Question: I want to make a chart like this one.
<URL>
But I get something like this one.
<URL>
This is my data frame.
'''
dput(mydata4)
structure(list(weongyeog.sueob.bangsig = c("A", "A", "A/B", "A/B", "A/B/C",
"A/B/C", "A/C", "A/C", "B", "B", "B/C", "B/C", "C", "C"), name = c("hageob.giyeodo.x",
"hageob.giyeodo.y", "hageob.giyeodo.x", "hageob.giyeodo.y", "hageob.giyeodo.x",
"hageob.giyeodo.y", "hageob.giyeodo.x", "hageob.giyeodo.y", "hageob.giyeodo.x",
"hageob.giyeodo.y", "hageob.giyeodo.x", "hageob.giyeodo.y", "hageob.giyeodo.x",
"hageob.giyeodo.y"), value = c(1.955, 1.121, 2.25, 1.035, 2.5, 1.179,
3, 1.414, 2.718, 1.324, 2.75, 0.957, 2.727, 1.302)), row.names = c(NA,
-14L), class = c("tbl_df", "tbl", "data.frame"))
'''
And this is code that I used.
'''
library(ggplot2)
library(tidyverse)
mydata4 <- mydata4 %>% pivot_longer(cols = c(hageob.giyeodo.x, hageob.giyeodo.y), names_to = 'name', values_to = 'value')
mydata4
# A tibble: 14 x 3
ggplot(data=mydata4) + geom_col(aes(x=weongyeog.sueob.bangsig, y = value, fill=name), position="dodge") + ggtitle("weongyeog sueob bangsig byeol hageobgiyeodo(pyeonggyun/pyojunpyeonca)") +theme(plot.title = element_text( face = "bold", hjust = 0.5, size = 20, color = "black")) + geom_text(aes(x=weongyeog.sueob.bangsig, y=value ,label=value) , position = position_dodge(.9))
'''
When I used this,
'''
geom_text(aes(x=weongyeog.sueob.bangsig, y=value ,label=value) , position = position_dodge(.9), vjust=0.2, hjust=0.2)
'''
[
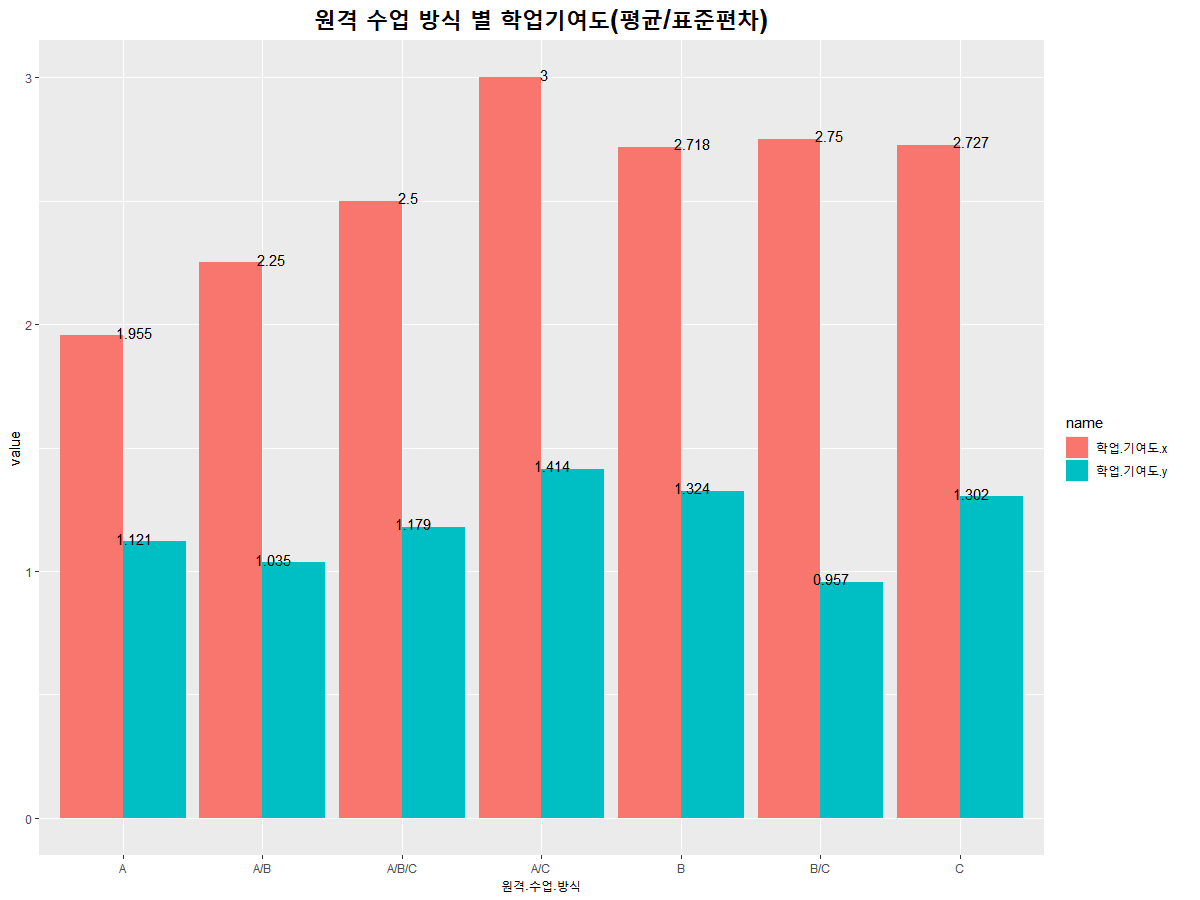
Answer: I cant reproduce the example but by looking at your code and plot. I guess all you need is a small adjustment in the vertical and horizontal direction. Just add two arguments to 'geom_text' (Refer below)
'''
geom_text(aes(x=weongyeog.sueob.bangsig, y=value ,label=value) , position = position_dodge(.9), vjust=-0.25)
'''
I am not sure of the result. If its coming differently you can experiment yourself by changing the values of 'vjust' and 'hjust' argument in 'geom_text'. It basically shifts the text along vertical and horizontal axis.
(Edited) Try below
'''
attach(mydata4)
ggplot(mydata4) +
aes(x=weongyeog.sueob.bangsig, y = value, fill=name) +
geom_bar(position = 'dodge', stat='identity') +
ggtitle("weongyeog sueob bangsig byeol hageobgiyeodo(pyeonggyun/pyojunpyeonca)") +
theme(plot.title = element_text( face = "bold", hjust = 0.5, size = 20, color = "black")) +
geom_text(aes(label=value), position=position_dodge(0.9), vjust=-0.25)
'''